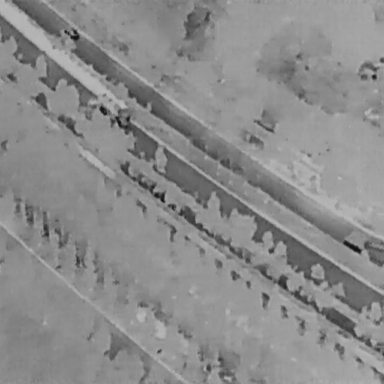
There is a Car in the infrared image.